Field crop: maize
Growth stage: 2
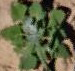
Species: chenopodium